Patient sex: F
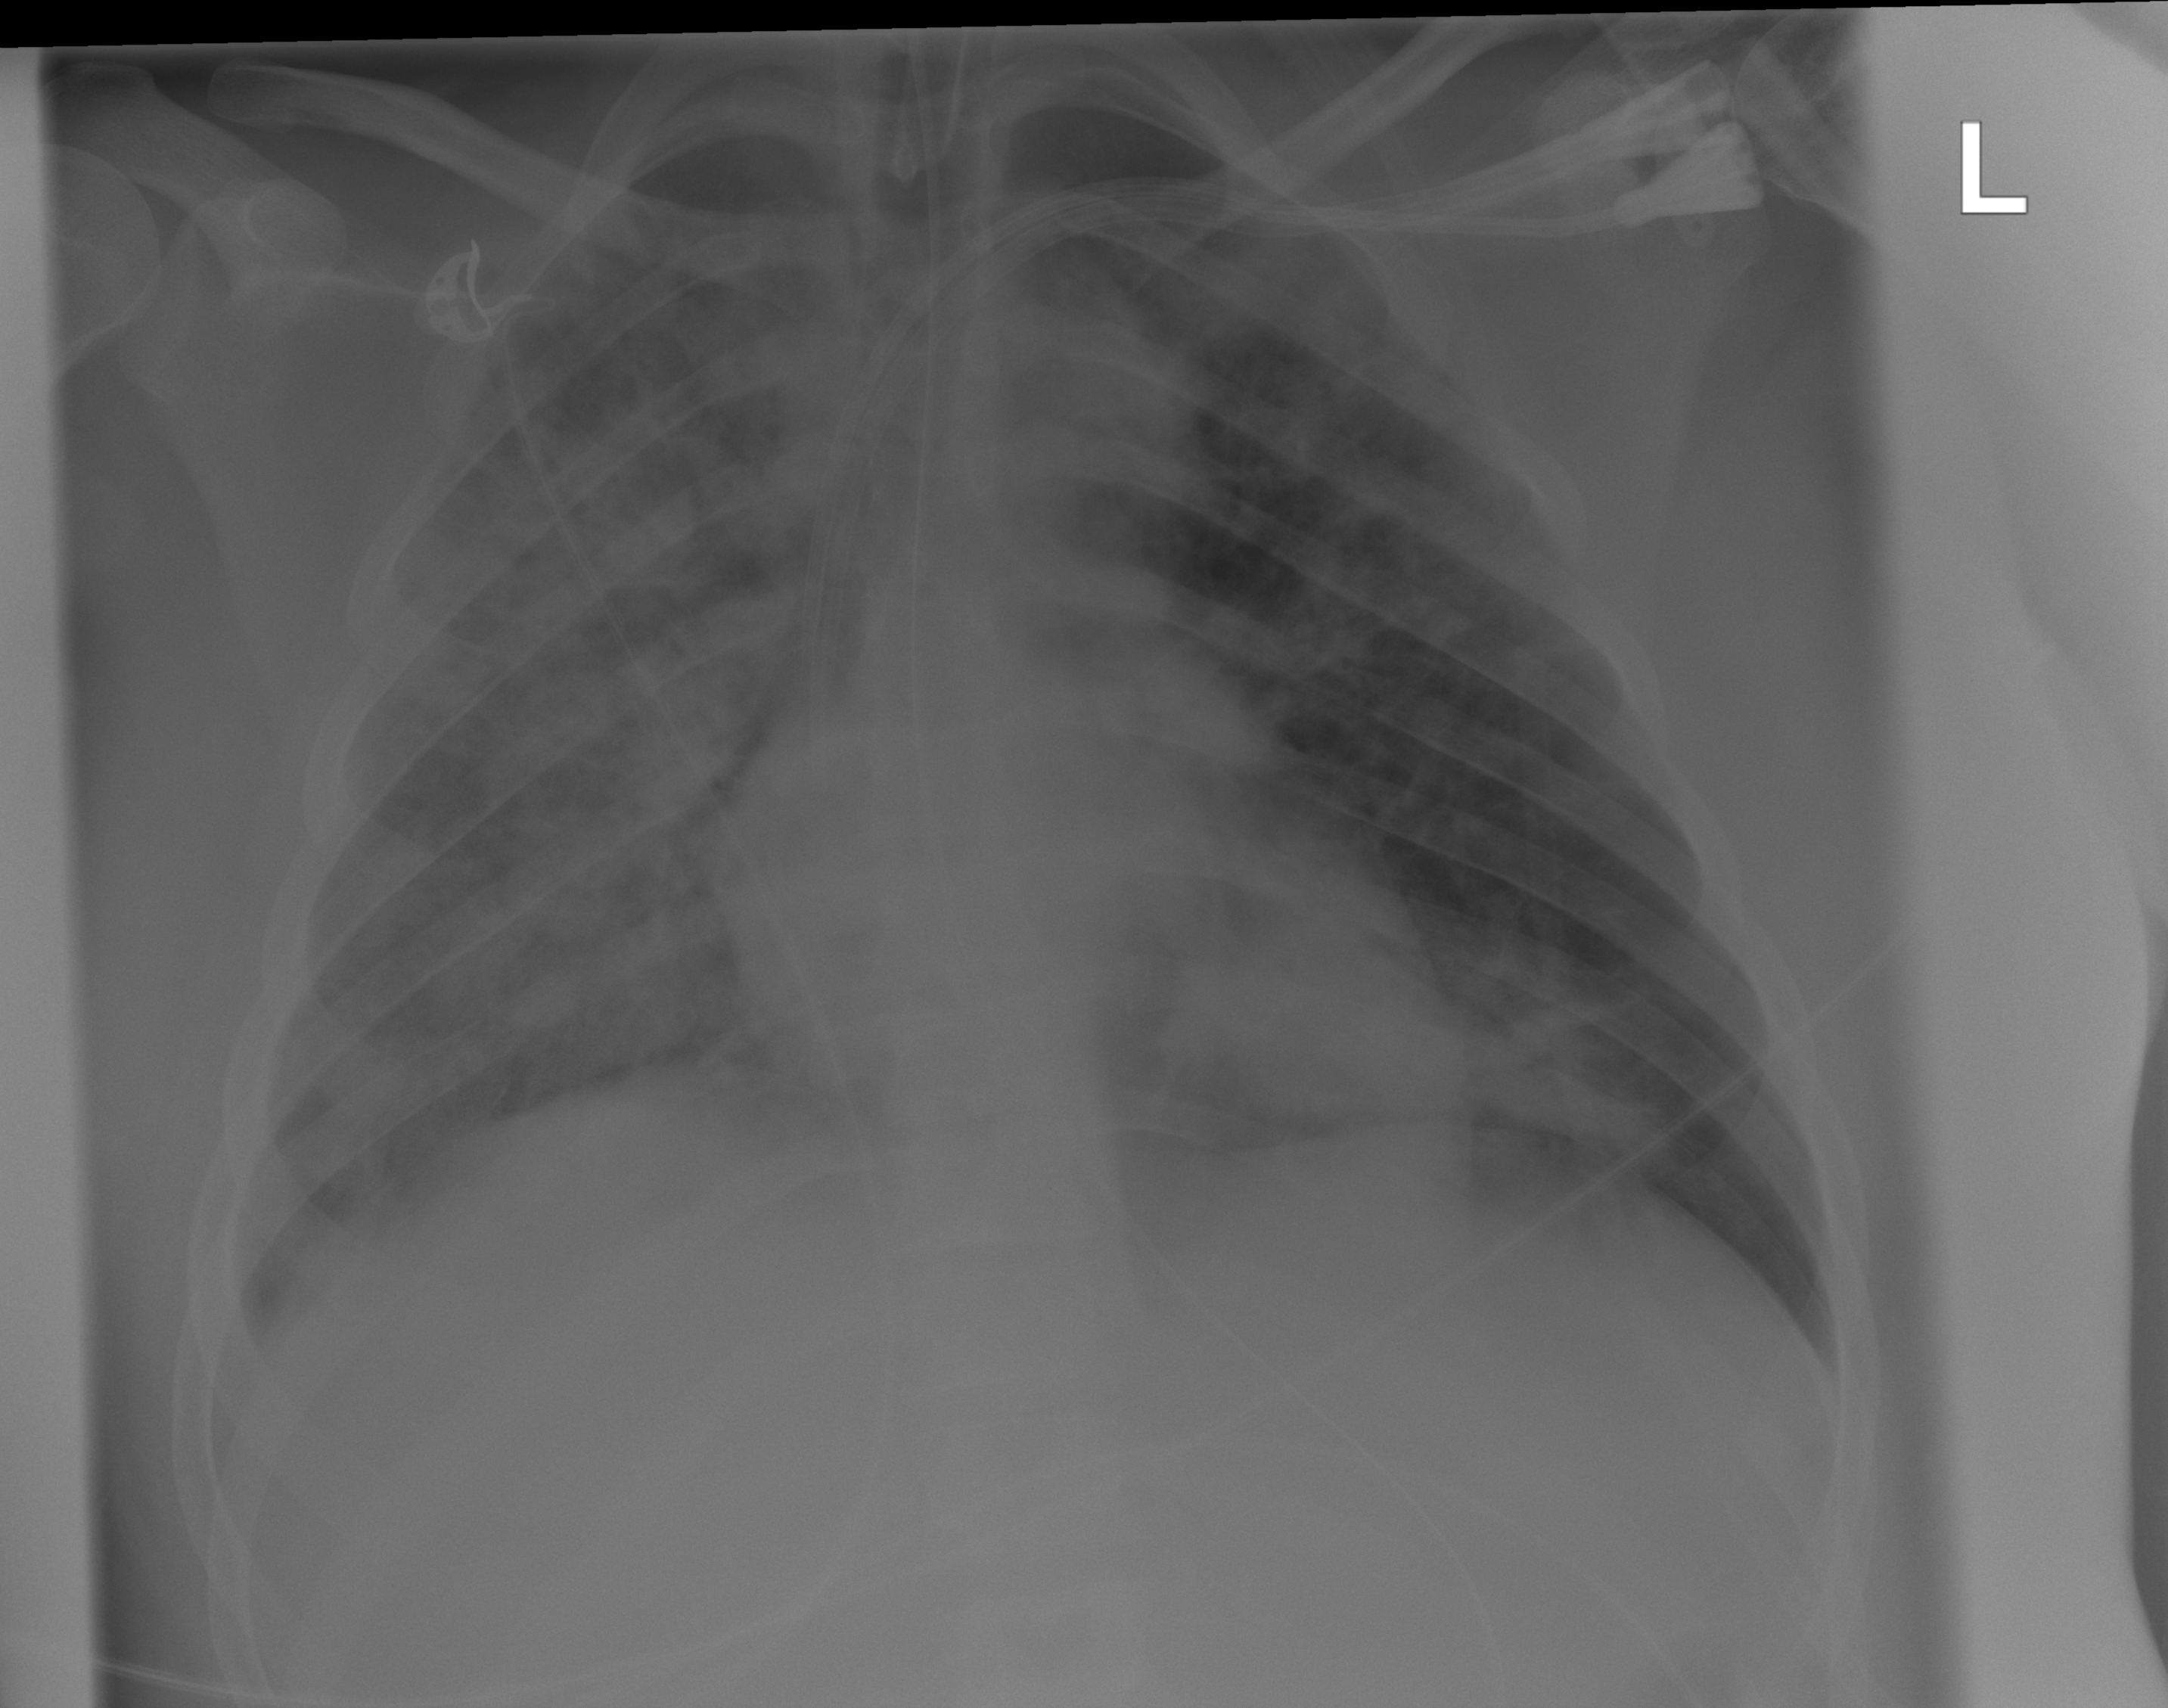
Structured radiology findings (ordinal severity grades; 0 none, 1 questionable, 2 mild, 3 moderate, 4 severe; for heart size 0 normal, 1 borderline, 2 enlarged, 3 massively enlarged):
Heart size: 0
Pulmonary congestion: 0
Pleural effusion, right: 2
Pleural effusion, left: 0
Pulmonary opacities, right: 3
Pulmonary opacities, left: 2
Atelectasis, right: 2
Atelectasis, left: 2